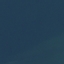
Land use / land cover class: SeaLake